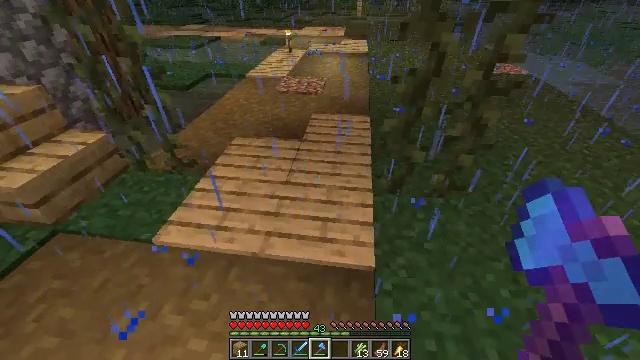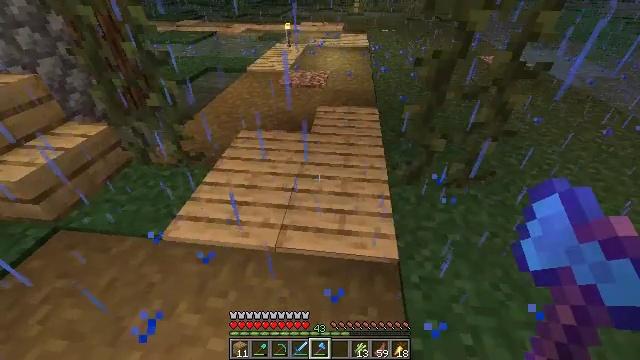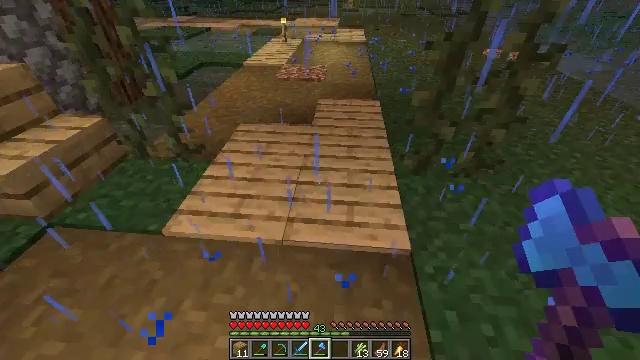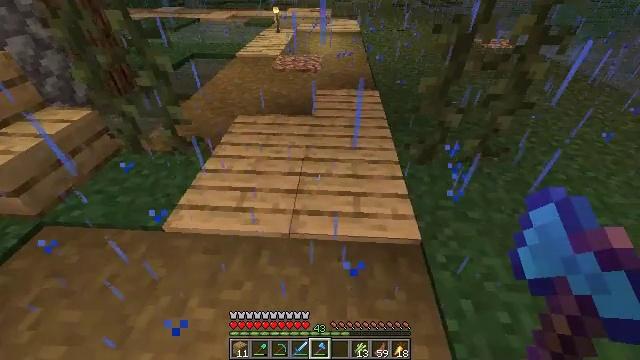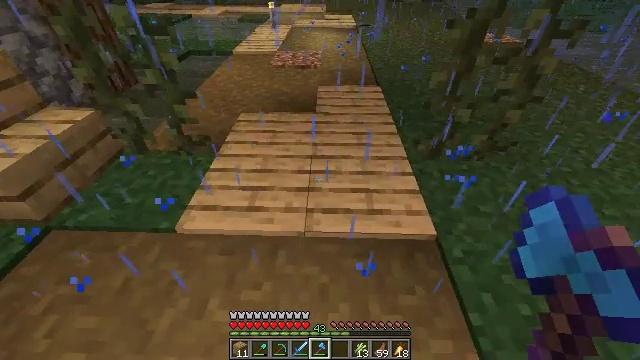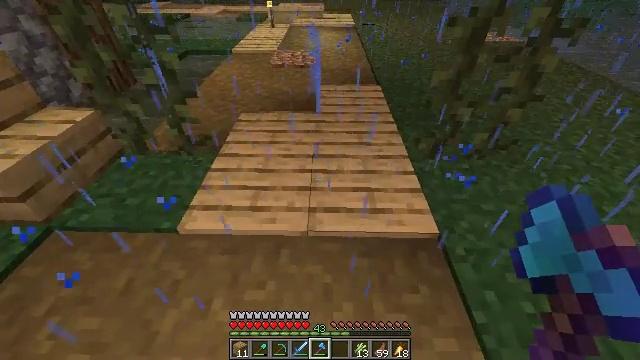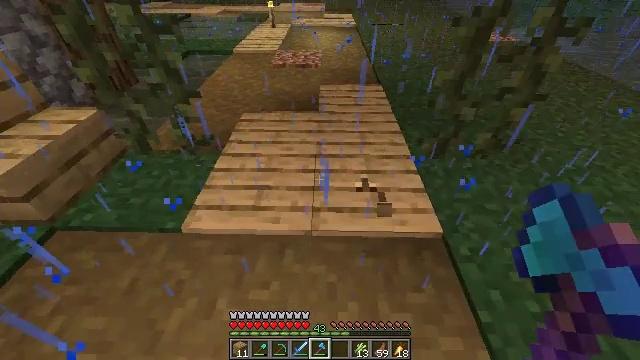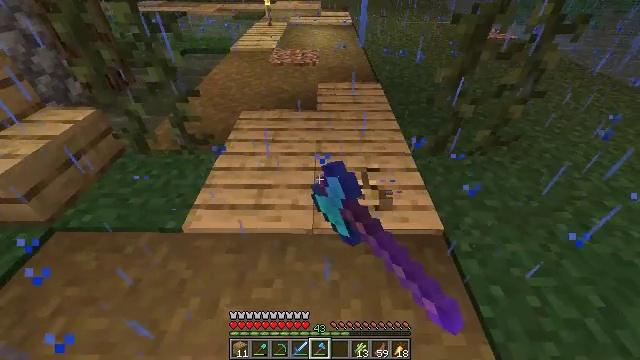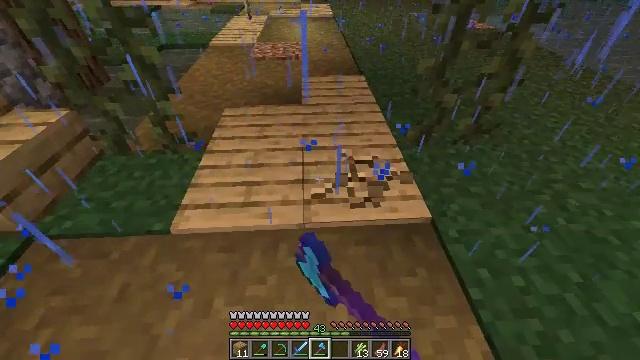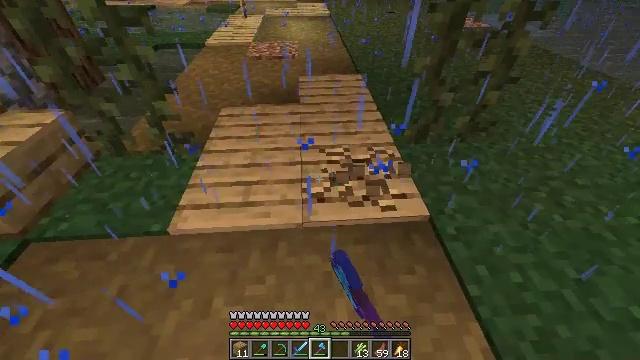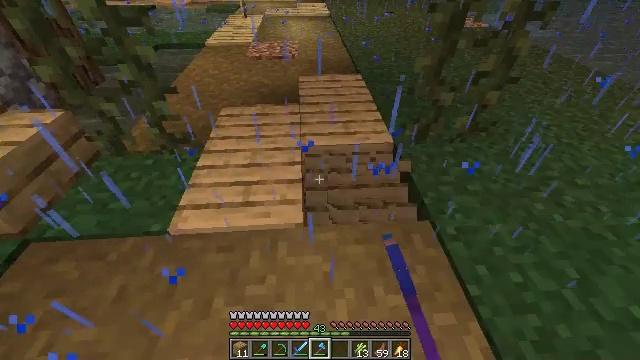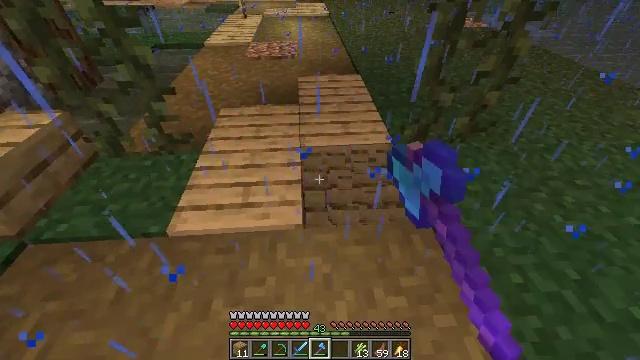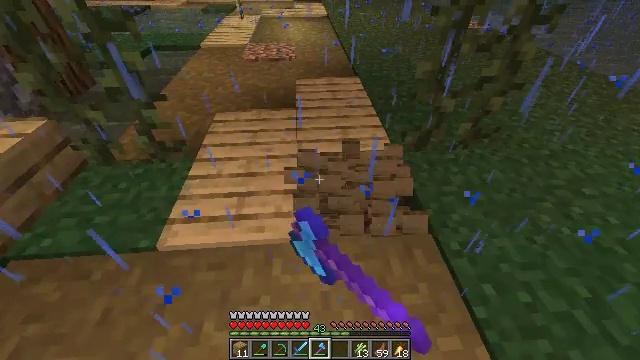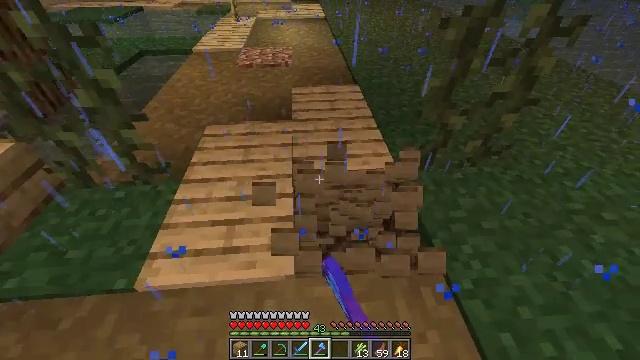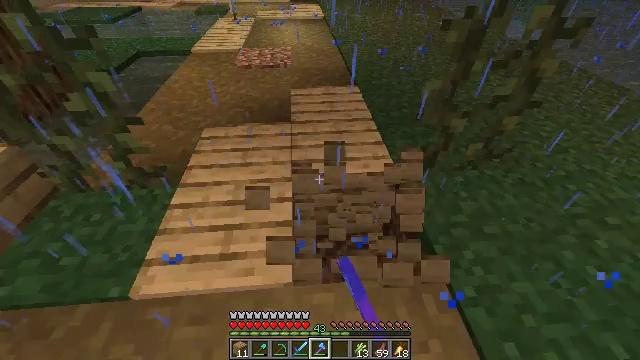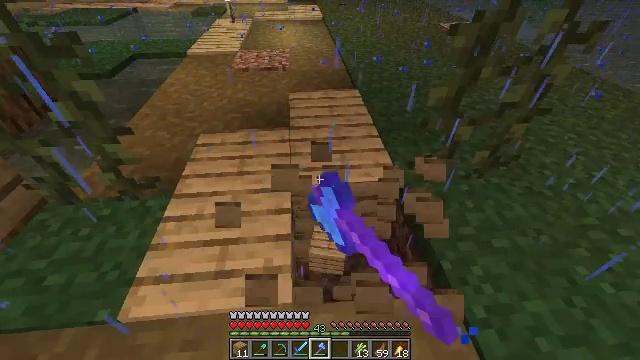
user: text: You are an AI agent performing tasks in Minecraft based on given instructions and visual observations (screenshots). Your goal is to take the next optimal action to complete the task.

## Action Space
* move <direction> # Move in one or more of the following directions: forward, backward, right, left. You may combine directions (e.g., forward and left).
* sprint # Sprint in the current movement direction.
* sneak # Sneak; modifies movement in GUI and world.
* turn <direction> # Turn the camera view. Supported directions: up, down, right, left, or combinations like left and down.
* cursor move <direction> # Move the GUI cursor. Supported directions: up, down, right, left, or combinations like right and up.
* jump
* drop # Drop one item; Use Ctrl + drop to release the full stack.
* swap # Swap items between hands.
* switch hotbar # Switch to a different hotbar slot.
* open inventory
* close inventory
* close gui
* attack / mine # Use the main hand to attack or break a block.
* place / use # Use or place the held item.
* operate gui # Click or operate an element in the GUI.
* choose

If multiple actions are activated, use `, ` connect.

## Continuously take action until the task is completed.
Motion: motion action
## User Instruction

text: Retrieve oak planks from the wooden block.
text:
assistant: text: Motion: turn right
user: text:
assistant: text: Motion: turn right
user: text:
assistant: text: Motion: turn right and down
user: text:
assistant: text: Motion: turn right
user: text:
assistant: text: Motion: no_op
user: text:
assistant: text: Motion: attack / mine
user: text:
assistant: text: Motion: attack / mine
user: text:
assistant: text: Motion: turn right and down, attack / mine
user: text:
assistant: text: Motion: attack / mine
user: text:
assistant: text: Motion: attack / mine
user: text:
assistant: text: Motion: move forward, attack / mine
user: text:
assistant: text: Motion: move forward, attack / mine
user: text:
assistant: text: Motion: move forward, attack / mine
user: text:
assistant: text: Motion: attack / mine
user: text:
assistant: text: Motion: attack / mine
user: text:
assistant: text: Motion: attack / mine
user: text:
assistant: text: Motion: attack / mine
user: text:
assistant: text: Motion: attack / mine
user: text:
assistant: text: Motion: attack / mine
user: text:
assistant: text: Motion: attack / mine
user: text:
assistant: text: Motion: attack / mine
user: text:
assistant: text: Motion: attack / mine
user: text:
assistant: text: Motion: move forward, attack / mine
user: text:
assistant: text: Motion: move forward, attack / mine
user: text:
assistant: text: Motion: move forward, turn up, attack / mine
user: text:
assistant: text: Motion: attack / mine
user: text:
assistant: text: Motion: attack / mine
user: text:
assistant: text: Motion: attack / mine
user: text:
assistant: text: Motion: attack / mine
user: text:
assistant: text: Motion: attack / mine